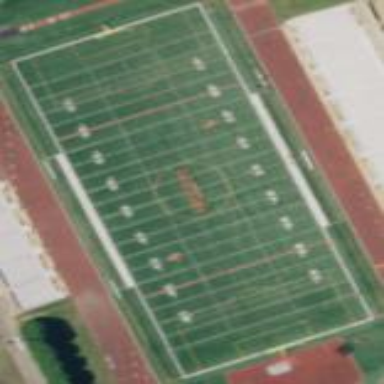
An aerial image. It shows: American football pitch for leisure and sport activities.